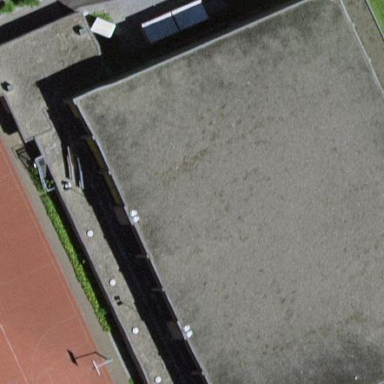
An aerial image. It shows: Multi-sport public building.